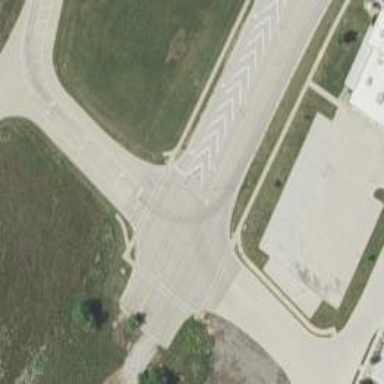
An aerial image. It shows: Road marking of gore chevron.